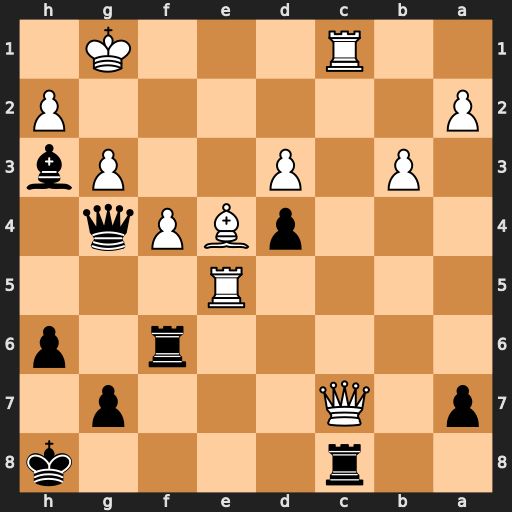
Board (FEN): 2r4k/p1Q3p1/5r1p/4R3/3pBPq1/1P1P2Pb/P6P/2R3K1
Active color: b
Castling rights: -
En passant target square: -
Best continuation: Rff8 Rf5 Qxf5